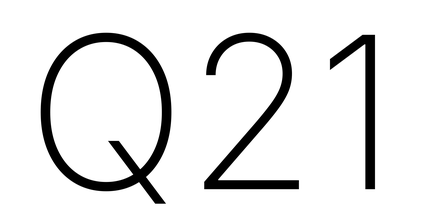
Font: Inter_ExtraLight